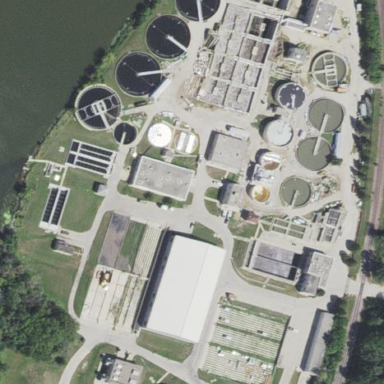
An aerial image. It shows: View of wastewater plant.